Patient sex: M
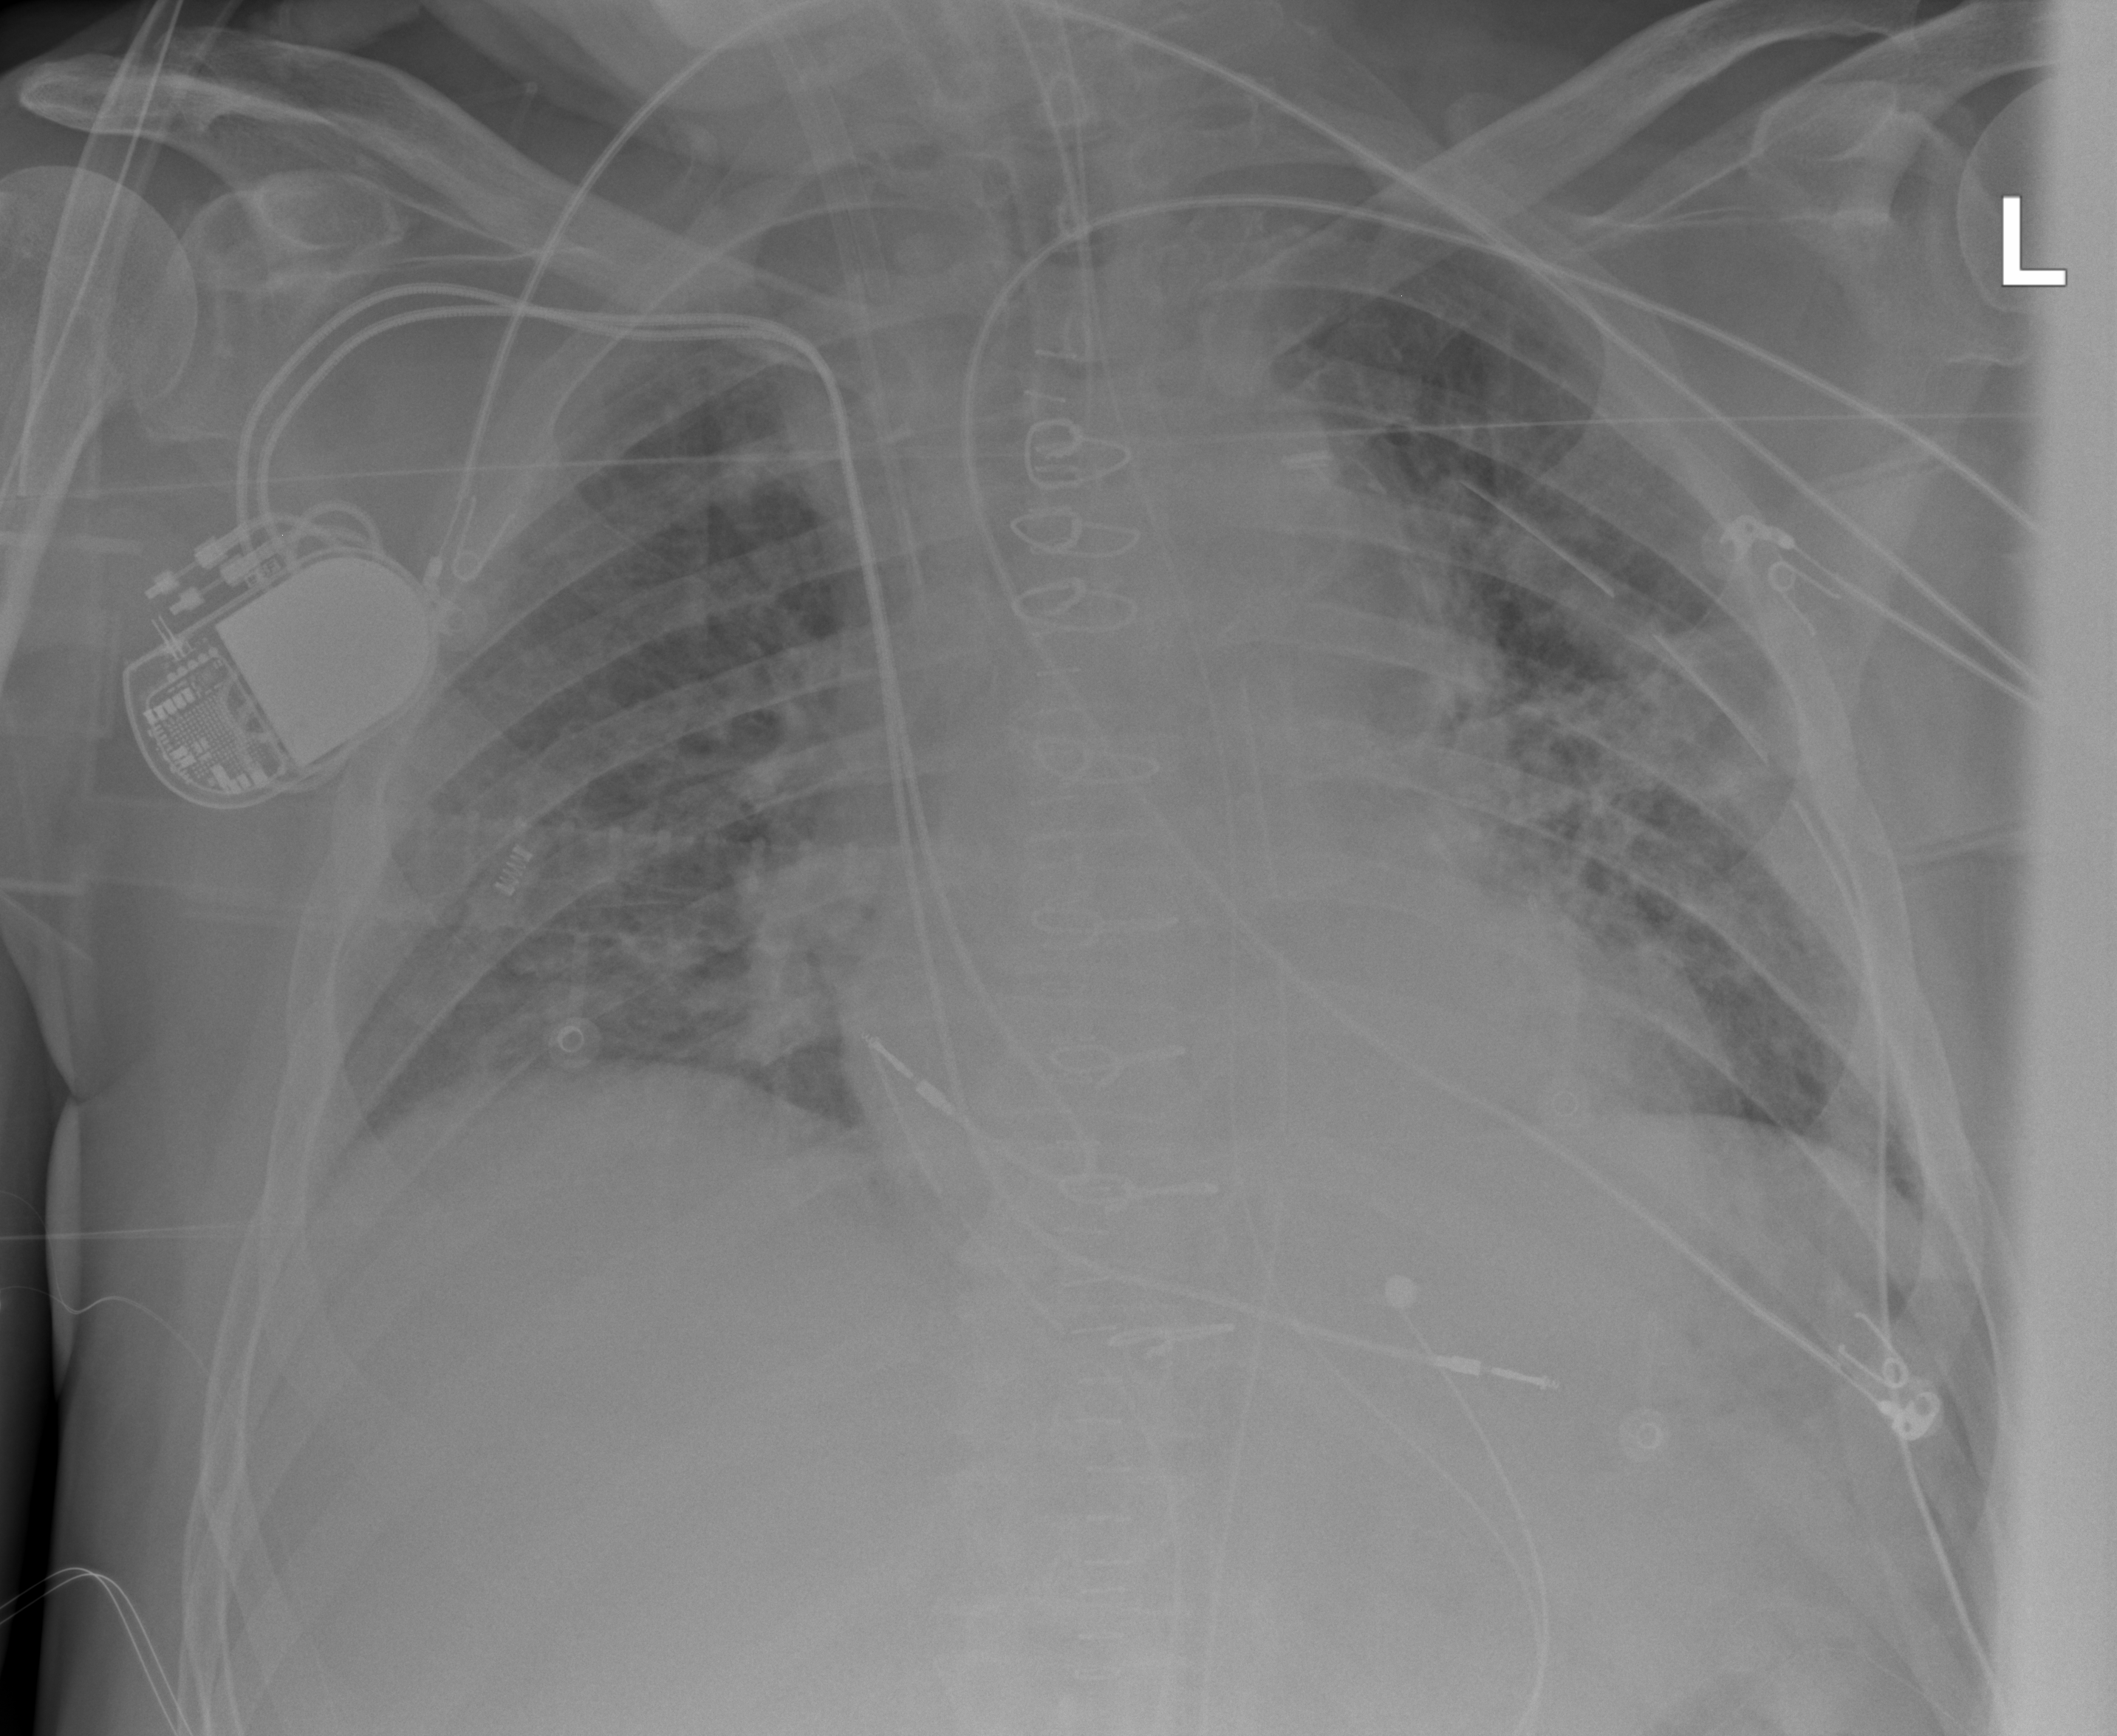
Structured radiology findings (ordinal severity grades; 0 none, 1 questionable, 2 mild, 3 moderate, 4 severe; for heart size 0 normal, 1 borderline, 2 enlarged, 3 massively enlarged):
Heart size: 1
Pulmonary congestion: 2
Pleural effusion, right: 0
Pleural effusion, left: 0
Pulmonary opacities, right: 2
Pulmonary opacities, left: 2
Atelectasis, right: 2
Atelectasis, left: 2